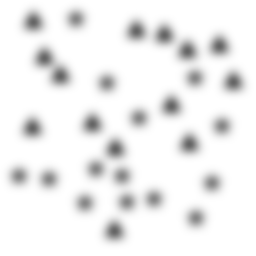
Squares: 0
Triangles: 14
Stars: 14
Total shapes: 28